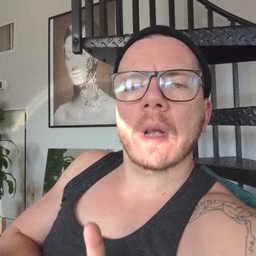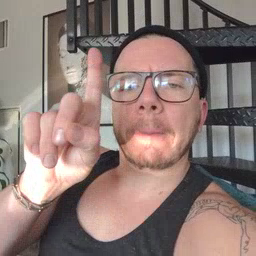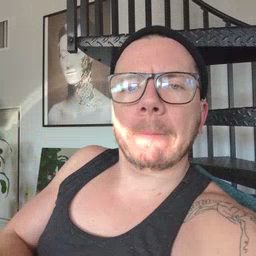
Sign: up